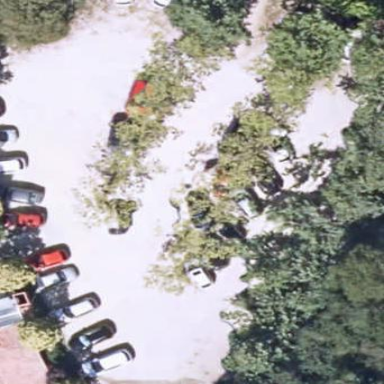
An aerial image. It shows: Parking aisle designated as service road.